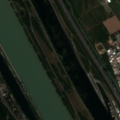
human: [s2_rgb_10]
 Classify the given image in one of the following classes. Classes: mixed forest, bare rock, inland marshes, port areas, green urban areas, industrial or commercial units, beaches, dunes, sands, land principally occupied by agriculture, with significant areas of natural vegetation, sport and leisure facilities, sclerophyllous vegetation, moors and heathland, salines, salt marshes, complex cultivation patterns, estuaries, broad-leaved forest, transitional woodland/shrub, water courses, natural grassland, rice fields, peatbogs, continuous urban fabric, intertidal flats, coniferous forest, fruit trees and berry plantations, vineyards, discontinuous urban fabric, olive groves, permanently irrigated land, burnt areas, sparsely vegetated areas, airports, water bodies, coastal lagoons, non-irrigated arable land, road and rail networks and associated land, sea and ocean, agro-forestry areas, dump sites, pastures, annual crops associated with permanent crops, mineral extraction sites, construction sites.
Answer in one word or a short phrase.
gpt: discontinuous urban fabric, industrial or commercial units, port areas, green urban areas, land principally occupied by agriculture, with significant areas of natural vegetation, broad-leaved forest, water courses, water bodies